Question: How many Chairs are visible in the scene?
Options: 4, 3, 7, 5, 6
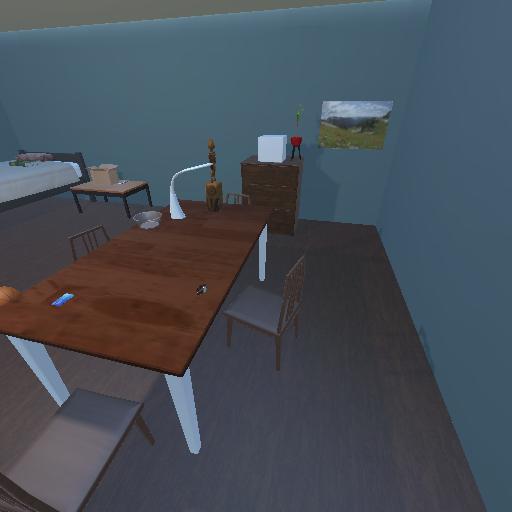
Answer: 4